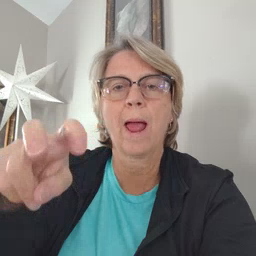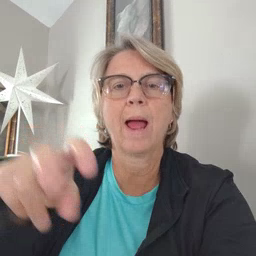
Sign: ride